Question: Im creating a custom control which consist of two layers in a donut shape. The middle is a button, while the donut part is a rotation wheel.
I have created the two parts as two individual UIControls with there own seperate images.
My problem right now is that the 'Second Control' is overriding my 'First Control'.
Is there a programmatically way to overlap the positions?
Storyboard screenshot:

Please focus on the particular view called 'buttonView'. 'Rotary knob' is the donut and 'Button' is the middle button.
Thanks in advance.
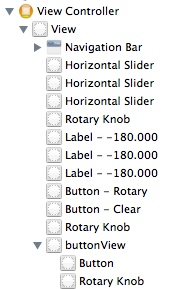
Answer: I assume your donut part is bigger than your middle part, right? If so I think you should be able to use the <URL> function to distinguish the two. Your middle section needs to be below your outer section in the hierarchy though. hitTest will return the deepest view in the hierarchy that was touched.
As per the extended comments, the problem was that they were reversed in the XIB. Switch them around and your mid-section will appear on top.